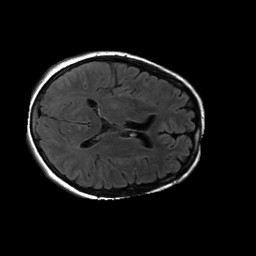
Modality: FLAIR
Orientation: axial
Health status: ill
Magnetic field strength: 3 T